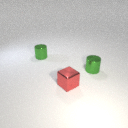
small green metal cylinder in front of small green metal cylinder